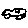
Label: car